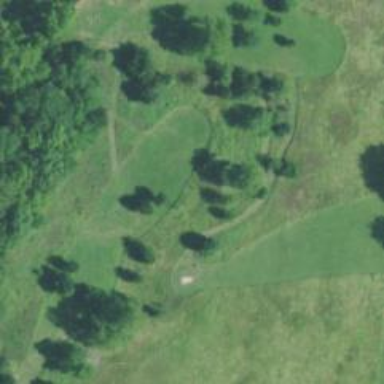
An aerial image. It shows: Disc golf course for leisure activity.